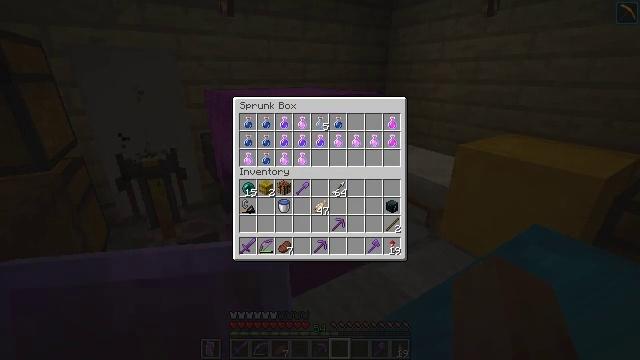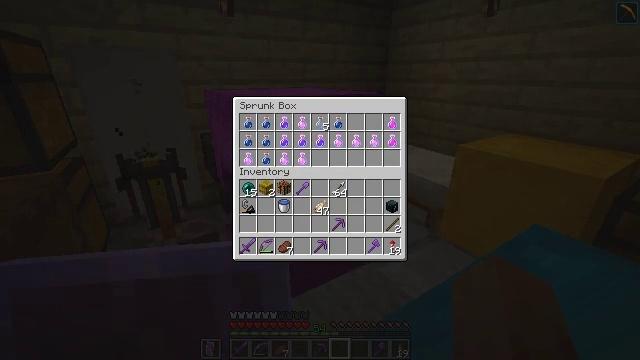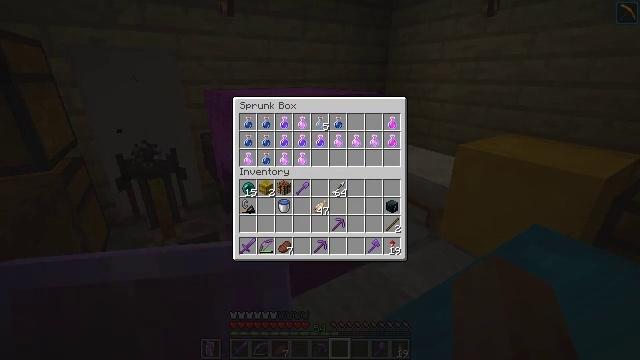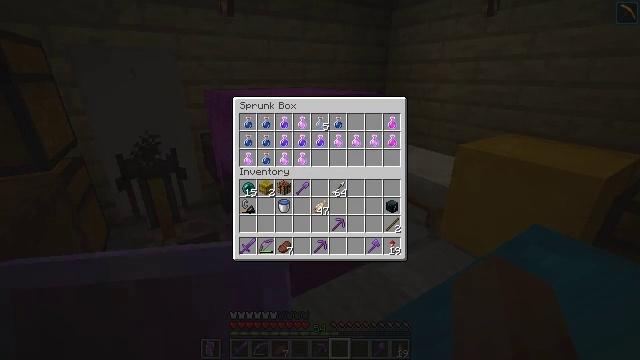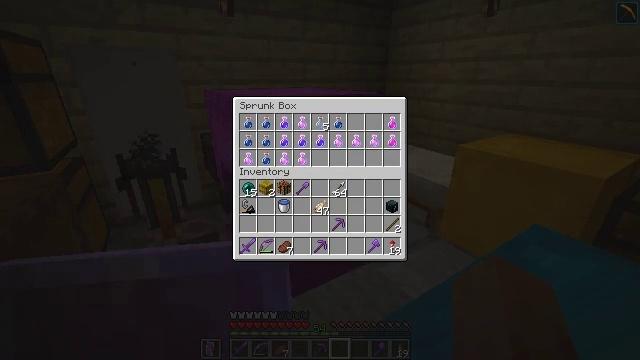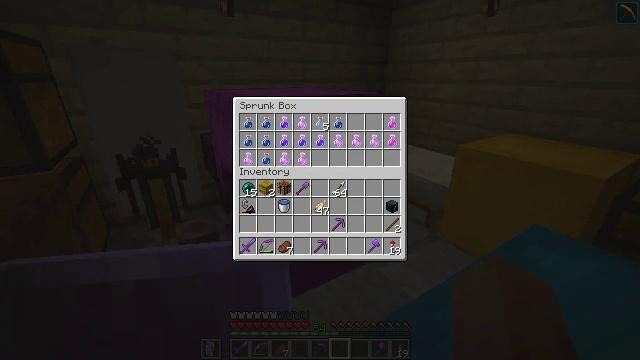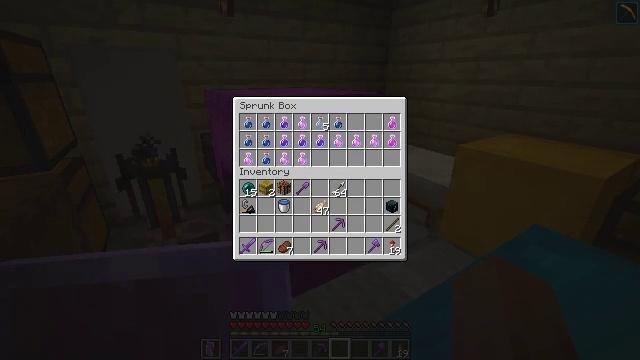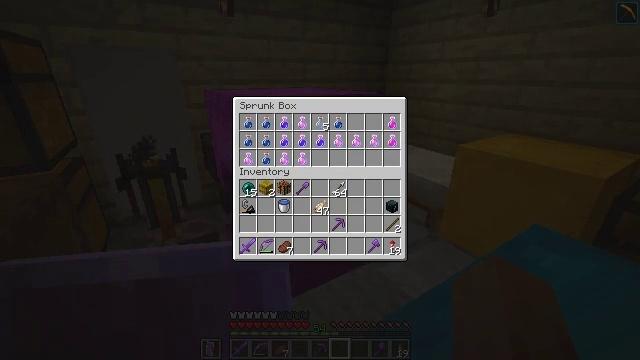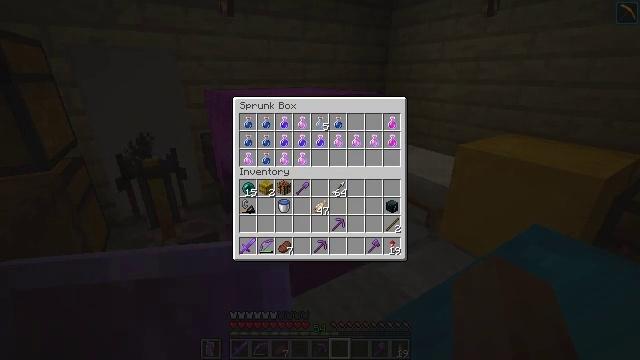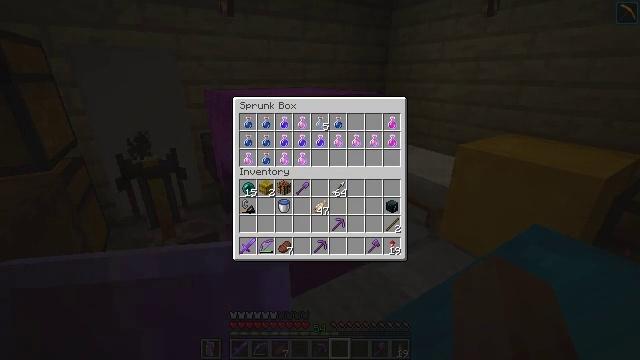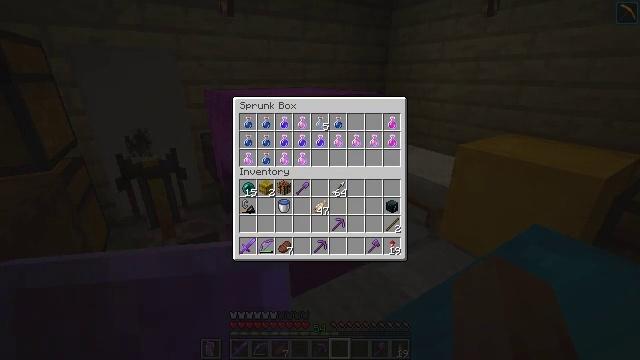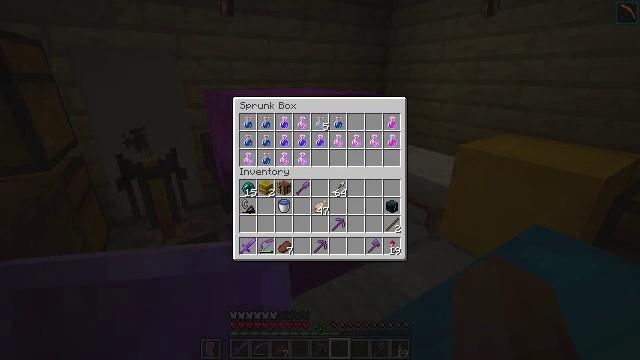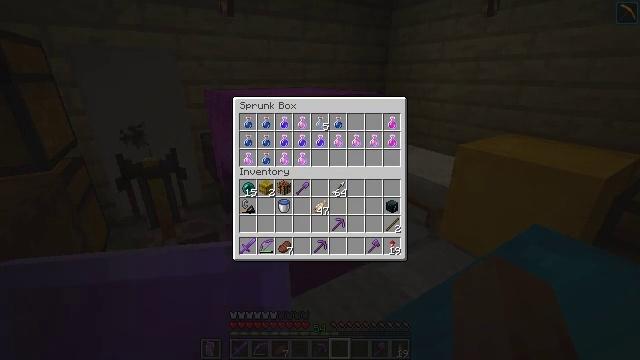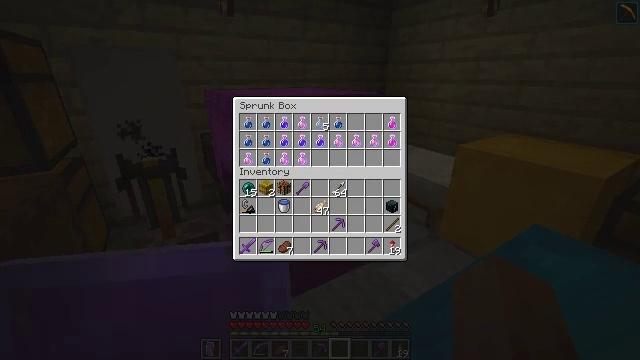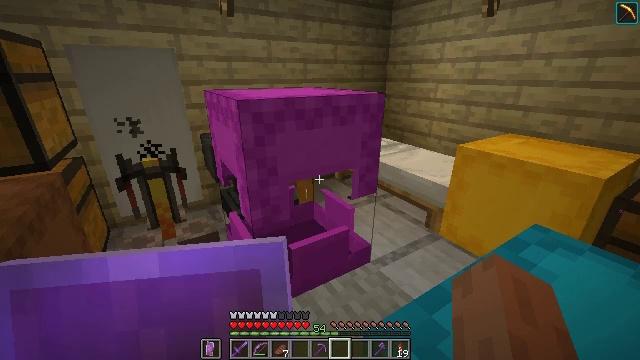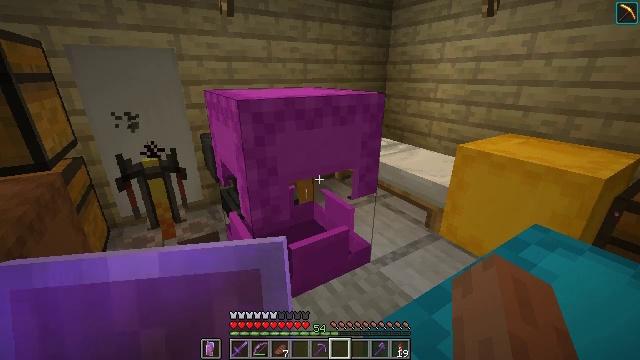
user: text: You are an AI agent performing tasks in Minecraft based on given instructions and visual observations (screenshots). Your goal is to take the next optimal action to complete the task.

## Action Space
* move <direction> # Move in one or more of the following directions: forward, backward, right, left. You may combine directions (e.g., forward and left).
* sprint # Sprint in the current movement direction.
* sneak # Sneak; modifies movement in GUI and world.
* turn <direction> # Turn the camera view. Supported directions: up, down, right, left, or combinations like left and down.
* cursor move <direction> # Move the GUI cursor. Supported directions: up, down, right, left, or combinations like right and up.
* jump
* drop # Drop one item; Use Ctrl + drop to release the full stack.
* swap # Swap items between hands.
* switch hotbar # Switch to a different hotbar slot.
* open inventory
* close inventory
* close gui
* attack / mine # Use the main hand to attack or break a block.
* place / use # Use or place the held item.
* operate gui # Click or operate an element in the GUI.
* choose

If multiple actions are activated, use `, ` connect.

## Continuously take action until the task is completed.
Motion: motion action
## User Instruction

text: Kill the squid.
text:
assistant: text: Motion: no_op
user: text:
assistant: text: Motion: no_op
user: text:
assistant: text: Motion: no_op
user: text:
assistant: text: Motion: no_op
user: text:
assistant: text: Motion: no_op
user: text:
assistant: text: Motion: no_op
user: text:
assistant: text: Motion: no_op
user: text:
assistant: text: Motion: no_op
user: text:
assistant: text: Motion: no_op
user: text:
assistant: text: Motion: no_op
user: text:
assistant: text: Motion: no_op
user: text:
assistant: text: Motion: no_op
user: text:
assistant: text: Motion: no_op
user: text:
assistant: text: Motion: no_op
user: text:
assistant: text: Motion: no_op
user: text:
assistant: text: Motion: no_op
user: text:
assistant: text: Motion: no_op
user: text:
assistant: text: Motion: no_op
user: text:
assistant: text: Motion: no_op
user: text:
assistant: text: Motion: no_op
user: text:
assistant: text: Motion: no_op
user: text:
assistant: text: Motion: no_op
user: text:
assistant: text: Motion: no_op
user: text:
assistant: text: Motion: no_op
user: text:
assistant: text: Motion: no_op
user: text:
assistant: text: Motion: no_op
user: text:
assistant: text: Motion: no_op
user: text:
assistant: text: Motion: no_op
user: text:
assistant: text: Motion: no_op
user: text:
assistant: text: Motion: no_op